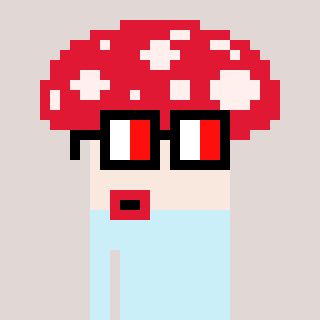
a pixel art character with square glasses with black frames and red eyes, a mushroom-shaped head and a bluegrey-colored body on a warm background